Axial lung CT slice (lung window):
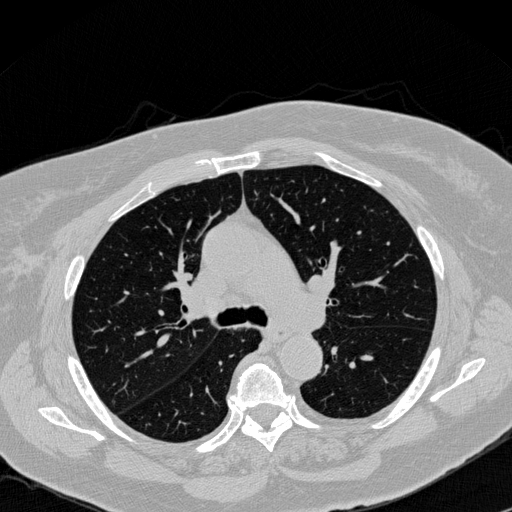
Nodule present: no